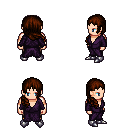
a pixel art fantasy rpg character, male body template, human, light skin, purple robe, gold greaves, brown right-swept hairstyle, metal boots, four views (front, back, left, right), 2x2 character sprite sheet, small pixel art, hard edges, no anti-aliasing